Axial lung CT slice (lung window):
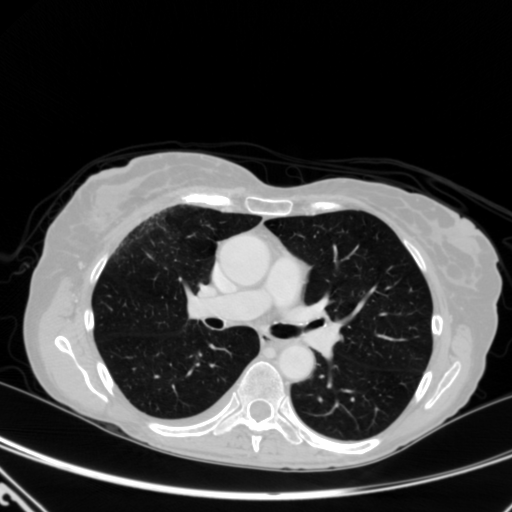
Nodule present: no